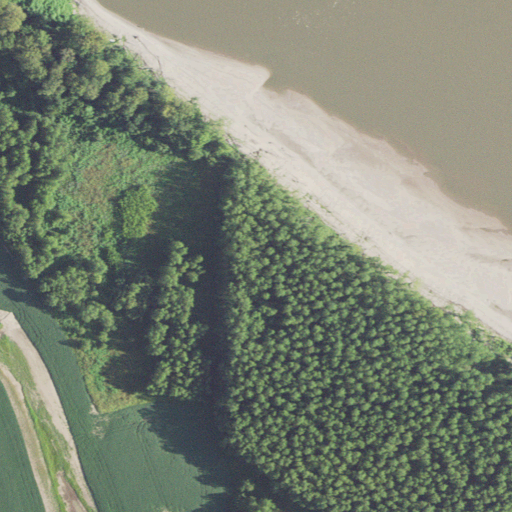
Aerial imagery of cape in Missouri named Birds Point containing cultivated crops, open water, woody wetlands, and herbaceous wetlands